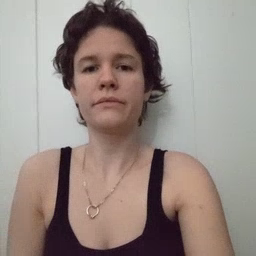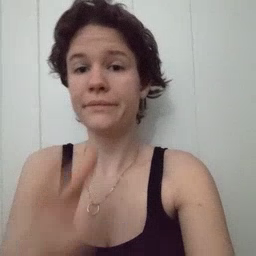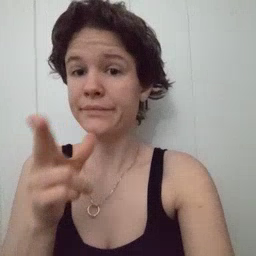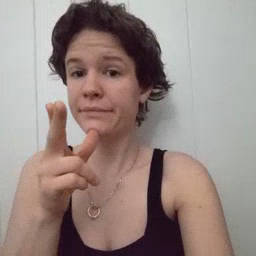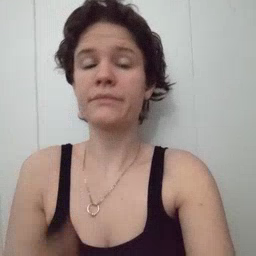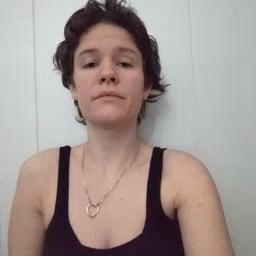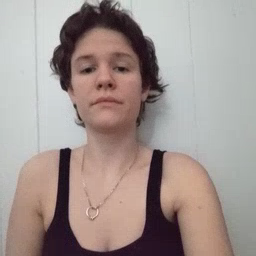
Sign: hen